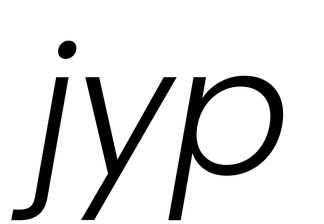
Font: Poppins-LightItalic